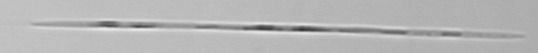
Label: Pseudo-nitzschia